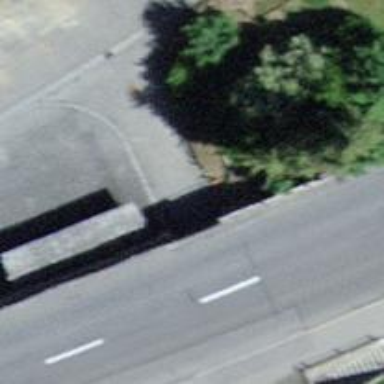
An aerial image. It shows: Path through tunnel.